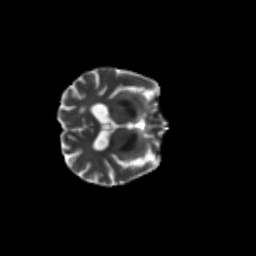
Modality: T2w
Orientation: axial
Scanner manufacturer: siemens
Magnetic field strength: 3 T
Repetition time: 9.2 s
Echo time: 0.084 s